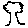
Label: tree